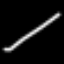
Label: line